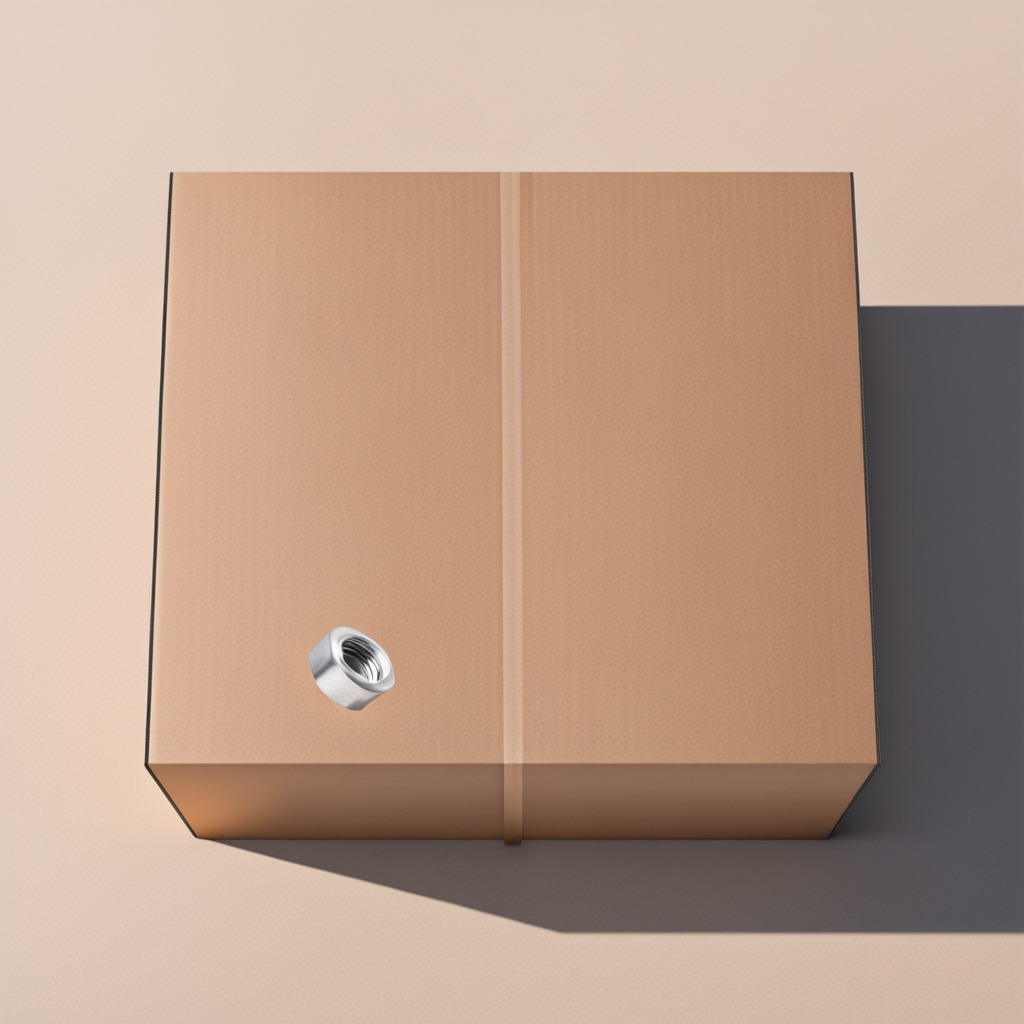
A metal nut is lying on the cardboard box surface.